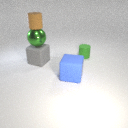
large blue rubber cube to the right of large gray rubber cube